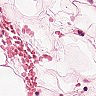
Metastatic tissue present: no